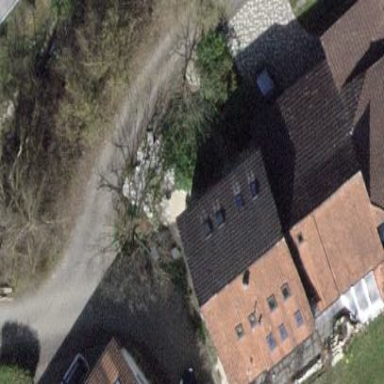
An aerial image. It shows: Detached building.